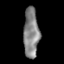
Tissue: lung
Cell type: Epithelial cells
Senescence score: 0.2309
Nuclear area (px): 740
Mean DAPI intensity: 133.528